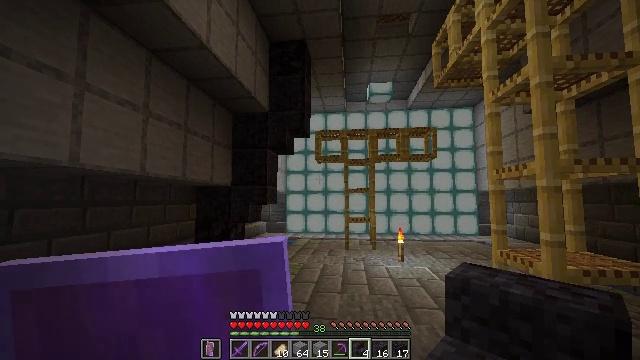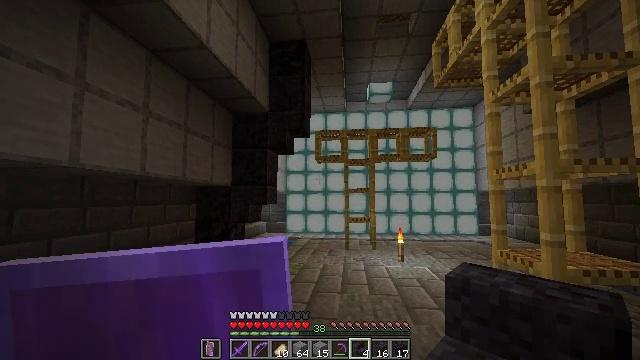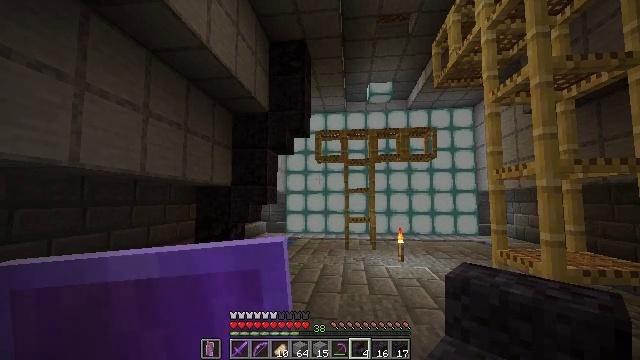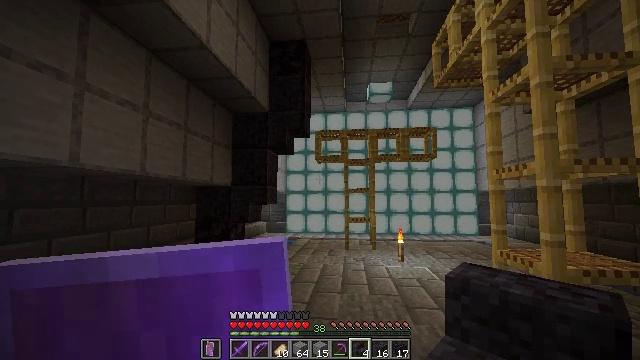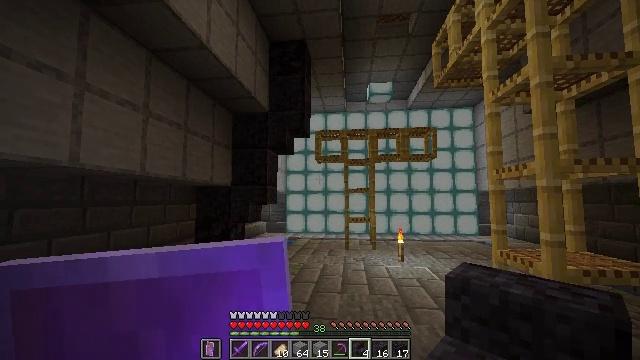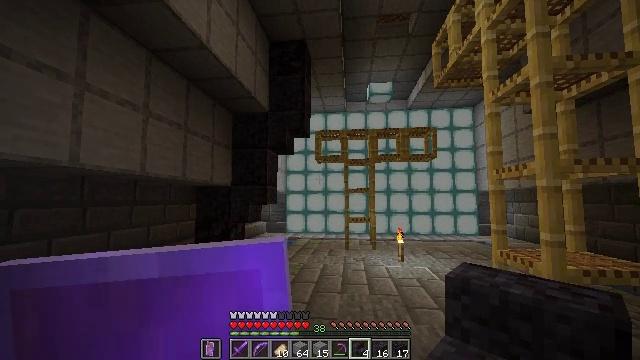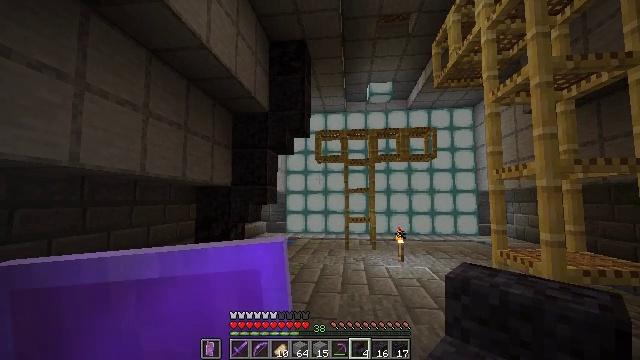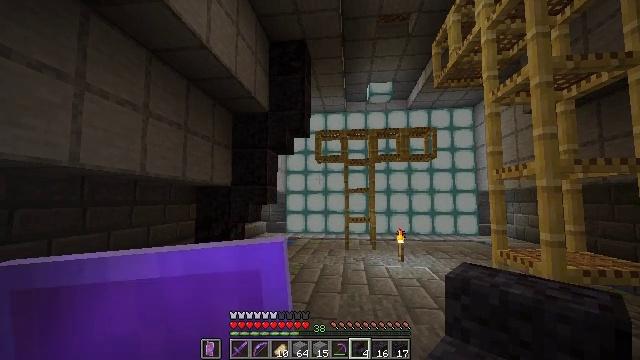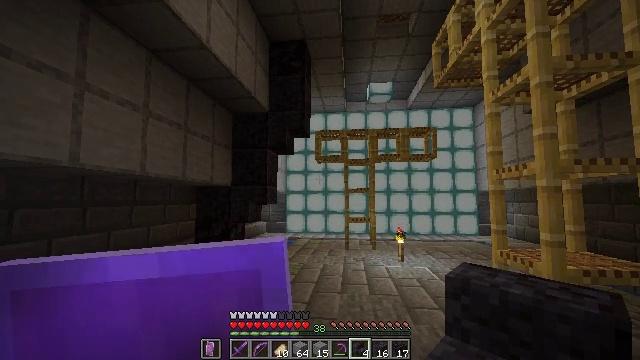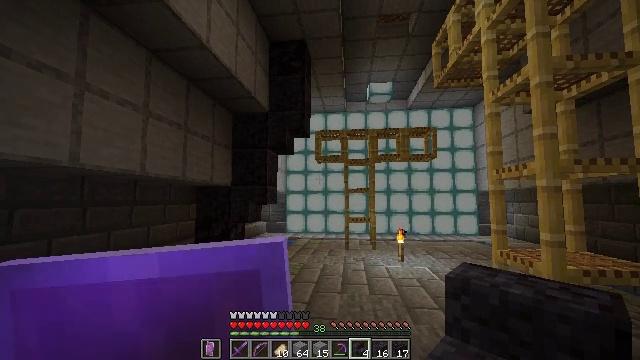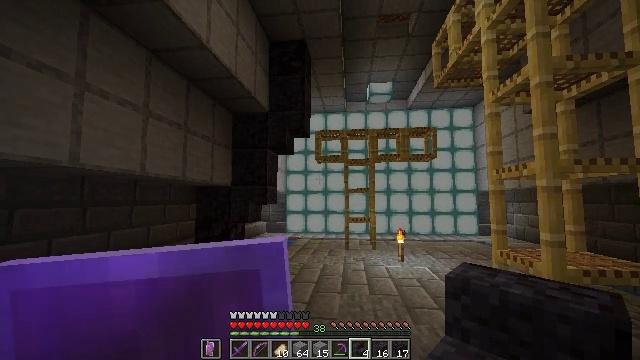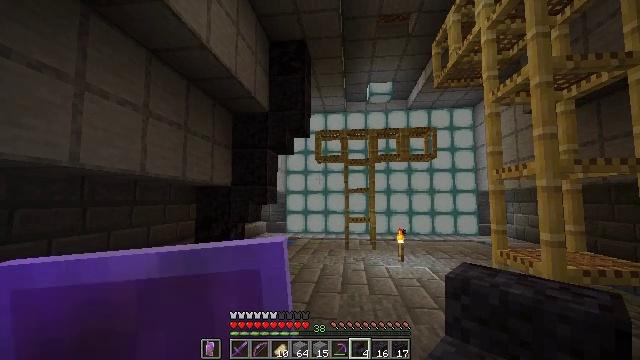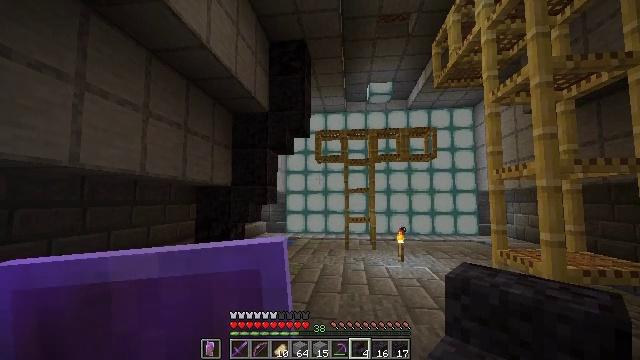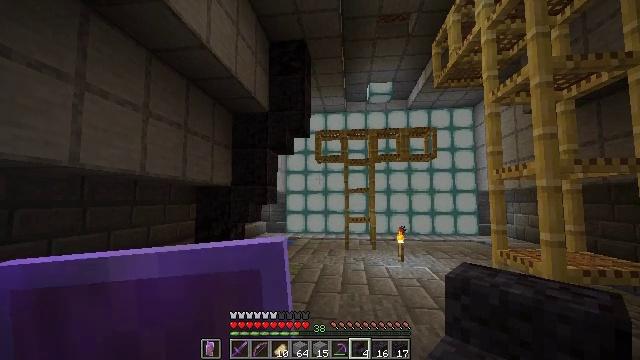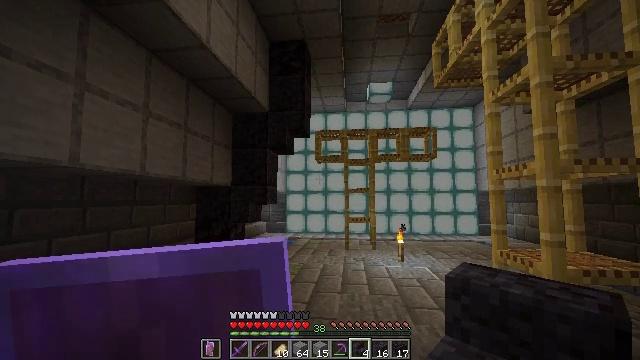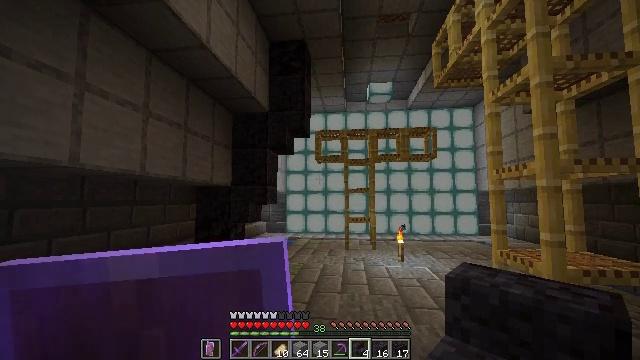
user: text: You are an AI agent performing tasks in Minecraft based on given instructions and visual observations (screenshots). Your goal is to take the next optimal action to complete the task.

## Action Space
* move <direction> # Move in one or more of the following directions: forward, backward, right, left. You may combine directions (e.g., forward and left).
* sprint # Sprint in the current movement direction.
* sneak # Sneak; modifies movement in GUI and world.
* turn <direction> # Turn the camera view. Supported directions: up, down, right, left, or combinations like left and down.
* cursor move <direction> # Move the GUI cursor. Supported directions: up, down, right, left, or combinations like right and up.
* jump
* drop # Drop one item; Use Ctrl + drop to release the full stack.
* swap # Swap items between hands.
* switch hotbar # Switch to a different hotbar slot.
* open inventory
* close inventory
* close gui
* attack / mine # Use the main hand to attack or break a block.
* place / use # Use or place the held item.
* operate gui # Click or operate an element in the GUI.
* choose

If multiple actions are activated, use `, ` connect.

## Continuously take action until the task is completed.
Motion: motion action
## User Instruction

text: Recycle polished blackstone from builds.
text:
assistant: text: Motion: no_op
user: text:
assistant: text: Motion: no_op
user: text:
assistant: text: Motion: no_op
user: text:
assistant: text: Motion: no_op
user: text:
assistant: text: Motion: no_op
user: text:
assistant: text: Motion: no_op
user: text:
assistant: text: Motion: no_op
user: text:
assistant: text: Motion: no_op
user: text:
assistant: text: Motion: no_op
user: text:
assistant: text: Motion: no_op
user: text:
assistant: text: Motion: no_op
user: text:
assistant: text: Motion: no_op
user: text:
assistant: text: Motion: no_op
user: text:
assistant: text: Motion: no_op
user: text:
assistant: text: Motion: no_op
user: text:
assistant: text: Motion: no_op
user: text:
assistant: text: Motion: no_op
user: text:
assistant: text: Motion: no_op
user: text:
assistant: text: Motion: no_op
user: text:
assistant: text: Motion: no_op
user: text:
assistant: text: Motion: no_op
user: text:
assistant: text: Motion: no_op
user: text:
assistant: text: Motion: no_op
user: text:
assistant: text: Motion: no_op
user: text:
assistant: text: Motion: no_op
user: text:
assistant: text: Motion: no_op
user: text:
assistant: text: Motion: no_op
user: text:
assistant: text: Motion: no_op
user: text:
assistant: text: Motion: no_op
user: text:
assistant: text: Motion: no_op